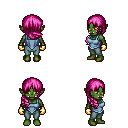
a pixel art fantasy rpg character, female body template, orc, green skin, blue vest, teal pants, pink right-swept hairstyle, gold gloves, four views (front, back, left, right), 2x2 character sprite sheet, small pixel art, hard edges, no anti-aliasing